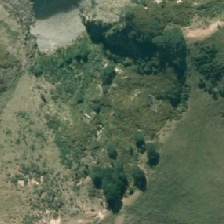
Land cover: broadleaved_indigenous_hardwood